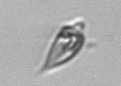
Label: Oxytoxum